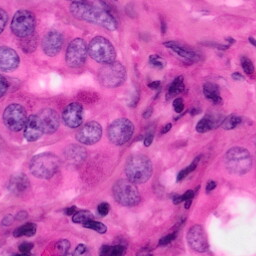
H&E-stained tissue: Pancreatic